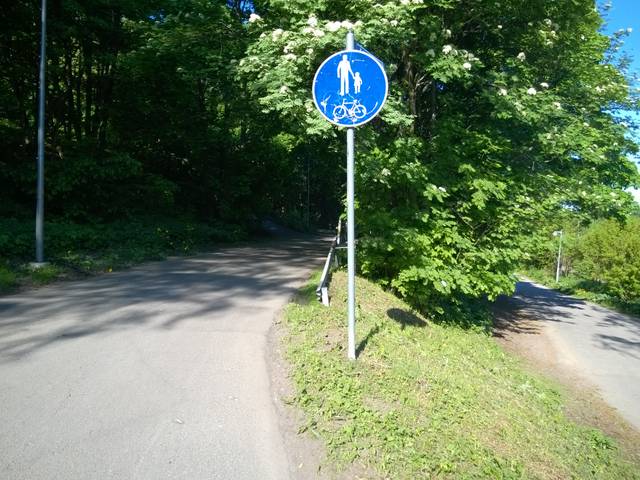
Region: Finland
Coordinates: 60.199, 24.958